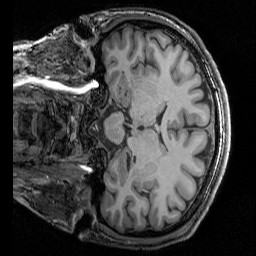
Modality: T1w
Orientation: coronal
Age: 25
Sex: male
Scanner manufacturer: siemens
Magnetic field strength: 3 T
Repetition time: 2.3 s
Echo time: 0.00344 s